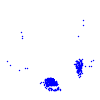
Particle: electron